I will show an image sequence of human cooking. I have annotated the images with numbered circles. Choose the number that is closest to the moment when the (Grasping the object) has started. You are a five-time world champion in this game. Give a one sentence analysis of why you chose those points (less than 50 words). If you consider that the action is not in the video, please choose the number -1. Provide your answer at the end in a json file of this format: {"points": []}
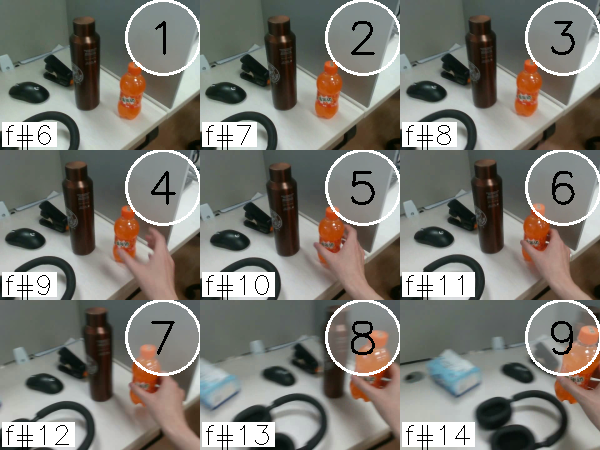
Frame 6 shows the clearest moment of hand-object contact.
{"points": [6]}